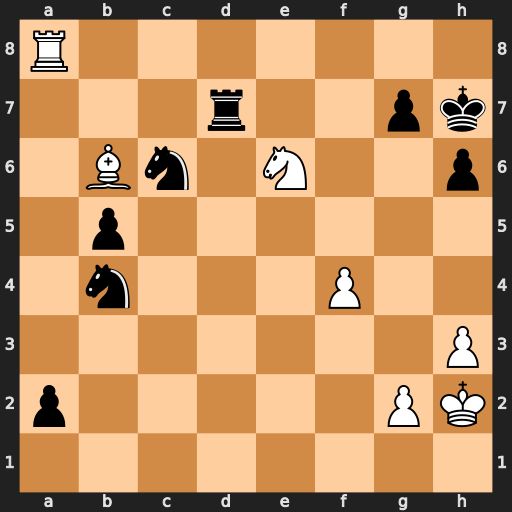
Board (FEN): R7/3r2pk/1Bn1N2p/1p6/1n3P2/7P/p5PK/8
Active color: w
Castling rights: -
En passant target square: -
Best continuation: Nf8+ Kg8 Nxd7+